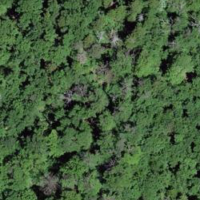
EUNIS habitat code: 41
Species observed at this site:
Falco tinnunculus